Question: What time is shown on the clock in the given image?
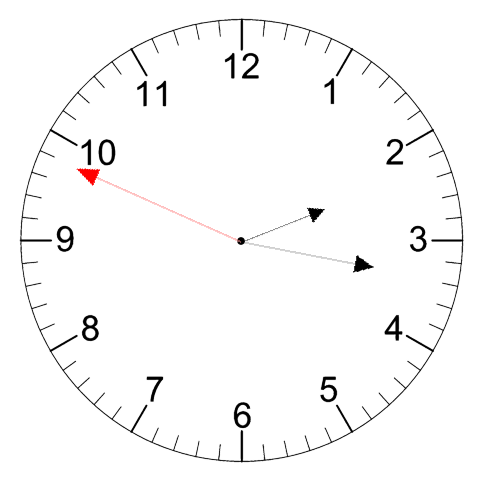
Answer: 02:16:49